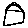
Label: house